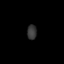
Tissue: lung
Cell type: T cells
Senescence score: 0.2429
Nuclear area (px): 137
Mean DAPI intensity: 54.854